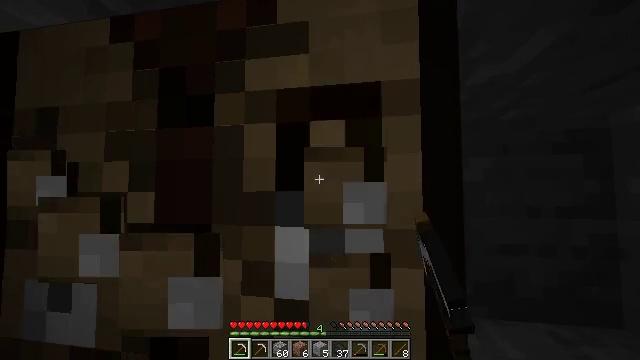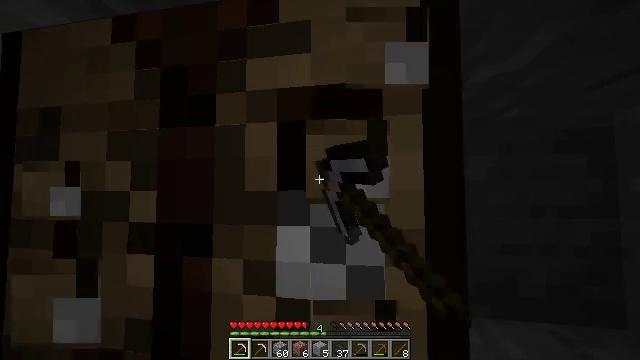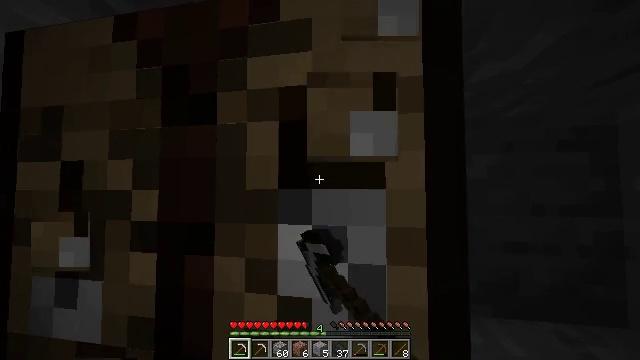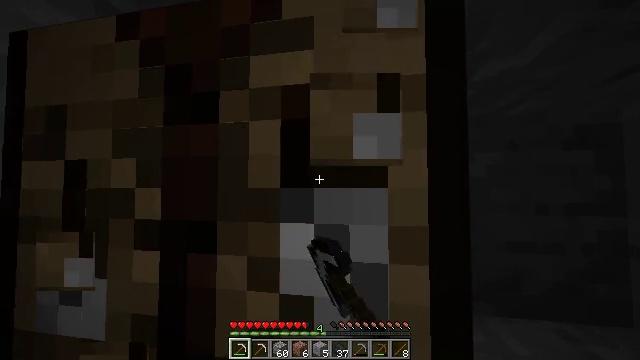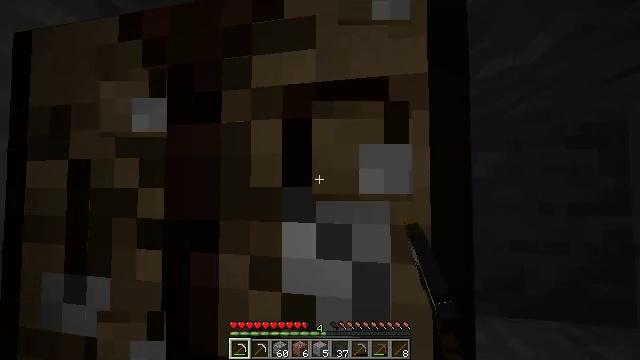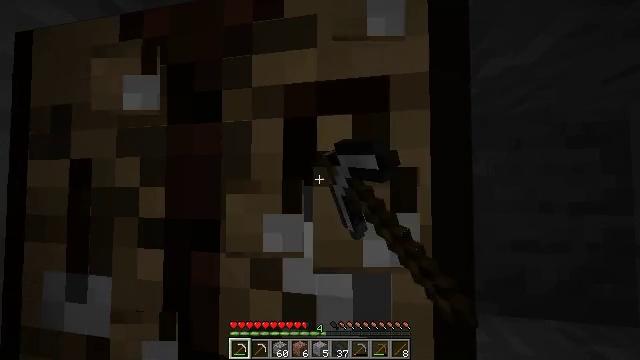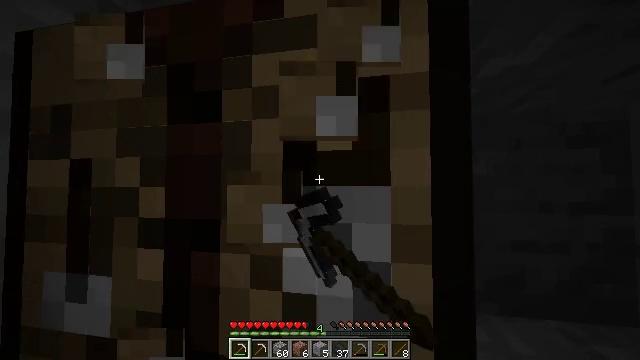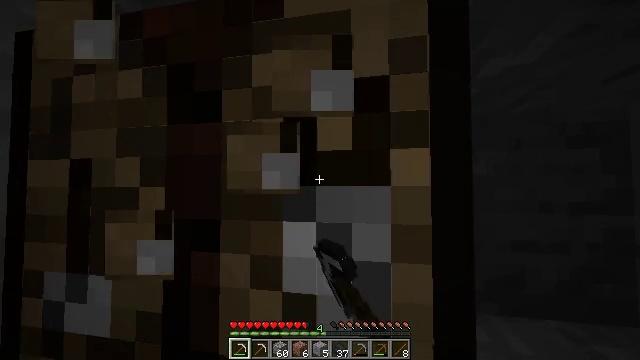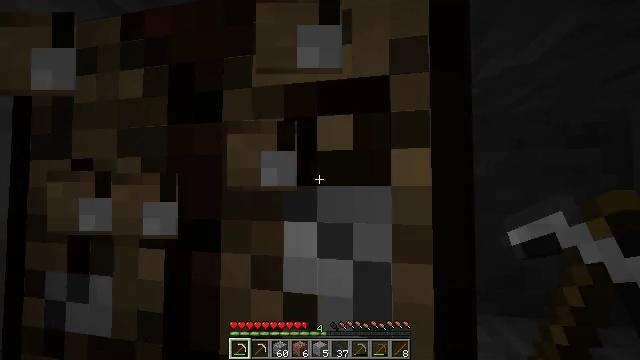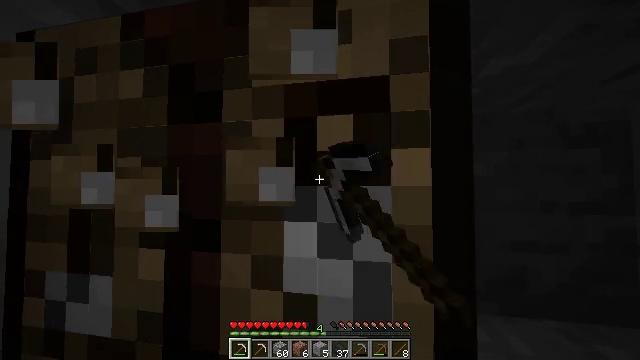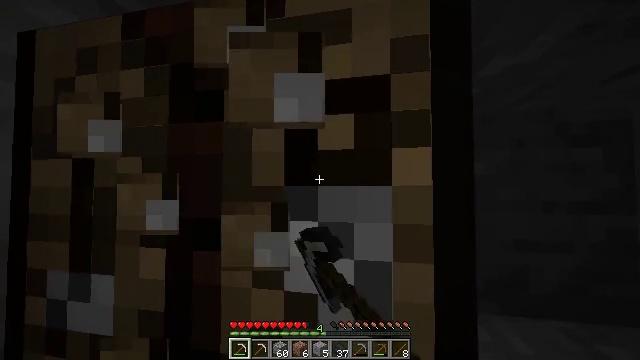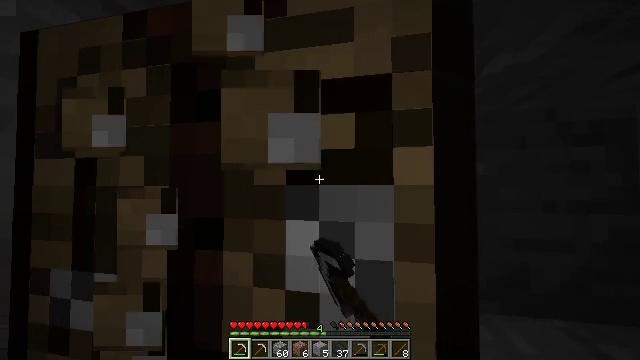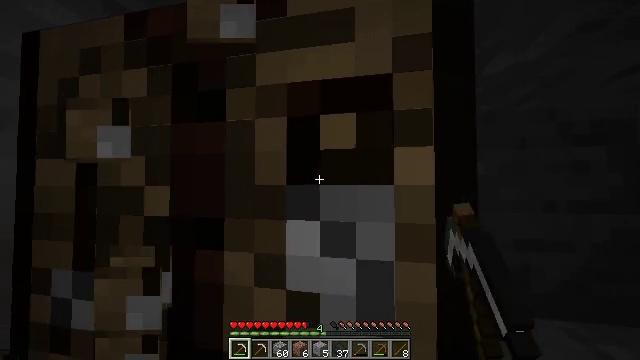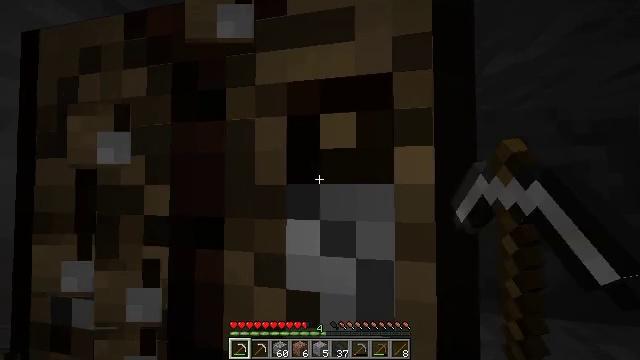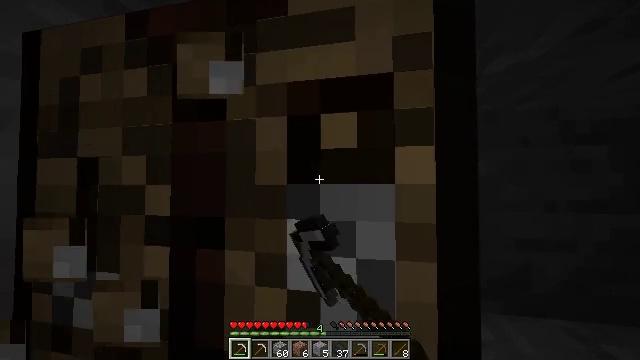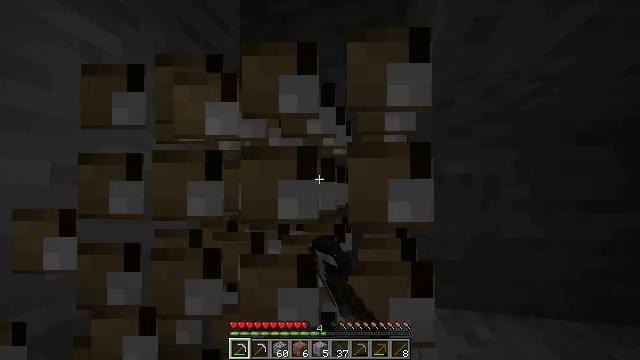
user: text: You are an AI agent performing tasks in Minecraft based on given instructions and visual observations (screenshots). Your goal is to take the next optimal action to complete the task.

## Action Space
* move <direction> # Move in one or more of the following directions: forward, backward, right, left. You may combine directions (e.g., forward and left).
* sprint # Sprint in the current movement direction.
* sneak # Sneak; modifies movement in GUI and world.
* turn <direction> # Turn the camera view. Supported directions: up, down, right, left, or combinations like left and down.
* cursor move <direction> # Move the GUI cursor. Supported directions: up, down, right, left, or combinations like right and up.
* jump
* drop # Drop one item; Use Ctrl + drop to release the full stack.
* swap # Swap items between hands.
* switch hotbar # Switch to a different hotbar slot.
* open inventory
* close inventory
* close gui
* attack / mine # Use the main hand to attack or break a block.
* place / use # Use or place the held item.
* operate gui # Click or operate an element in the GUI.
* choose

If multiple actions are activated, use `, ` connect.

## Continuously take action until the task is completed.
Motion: motion action
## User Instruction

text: Attack the crafting table to break it.
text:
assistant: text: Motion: attack / mine
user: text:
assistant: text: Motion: attack / mine
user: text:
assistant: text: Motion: attack / mine
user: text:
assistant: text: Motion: attack / mine
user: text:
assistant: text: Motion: attack / mine
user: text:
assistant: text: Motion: attack / mine
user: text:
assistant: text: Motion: attack / mine
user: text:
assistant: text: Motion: attack / mine
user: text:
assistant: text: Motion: attack / mine
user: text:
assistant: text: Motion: attack / mine
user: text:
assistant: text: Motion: attack / mine
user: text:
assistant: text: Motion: attack / mine
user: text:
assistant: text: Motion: attack / mine
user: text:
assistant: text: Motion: attack / mine
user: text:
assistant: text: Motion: attack / mine
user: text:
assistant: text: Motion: attack / mine
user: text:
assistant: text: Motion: attack / mine
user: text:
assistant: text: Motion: attack / mine
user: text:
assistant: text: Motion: attack / mine
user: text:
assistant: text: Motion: attack / mine